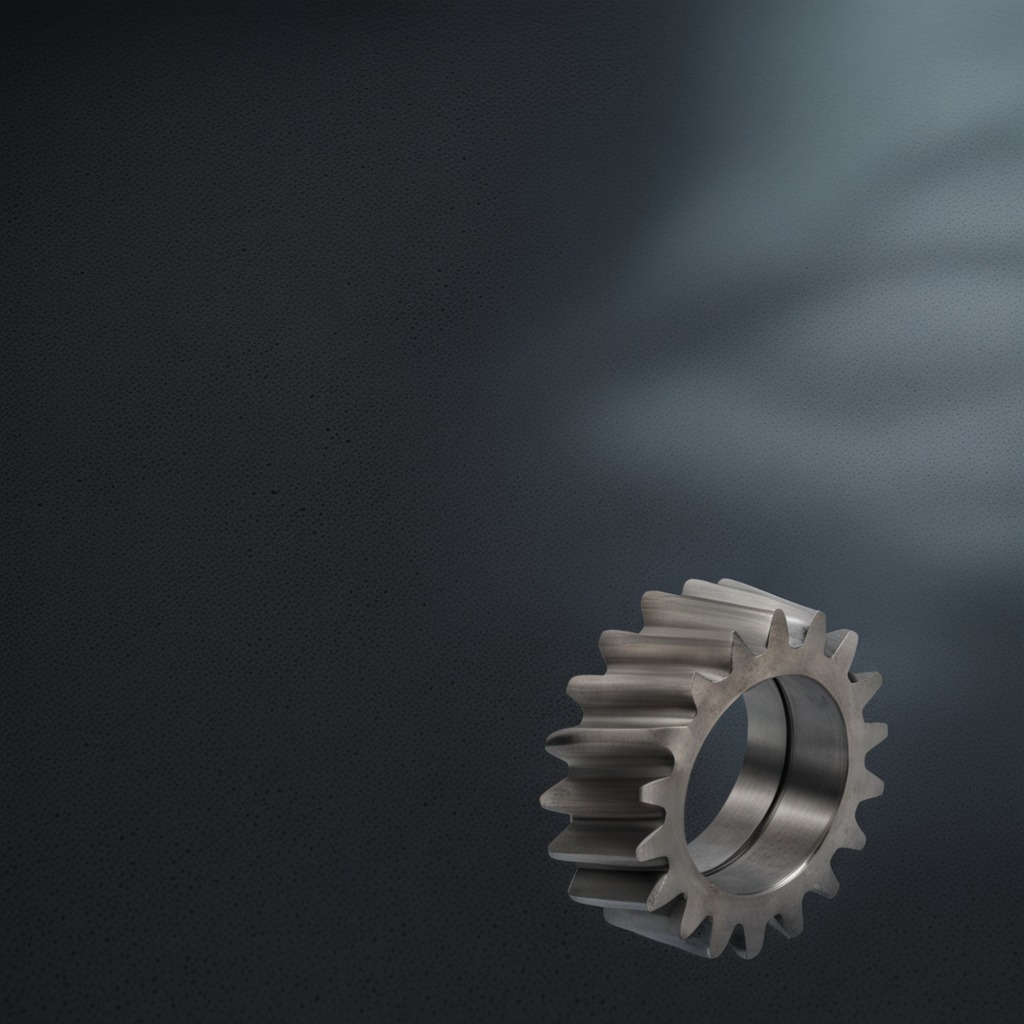
A steel gear with teeth is lying on the clean granite table inside a workshop at night.